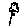
Label: flower